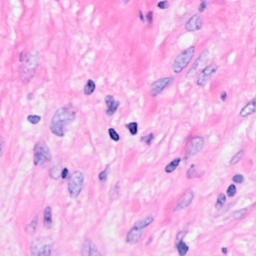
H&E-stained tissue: Breast